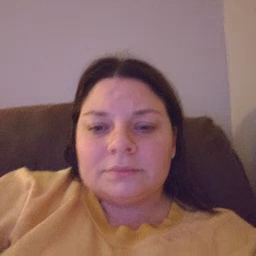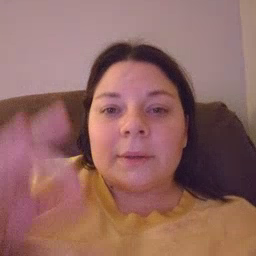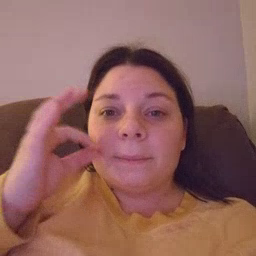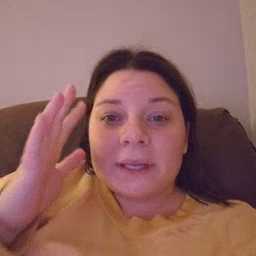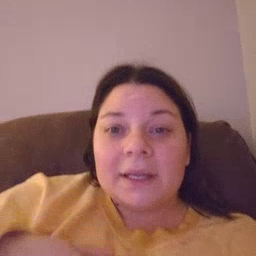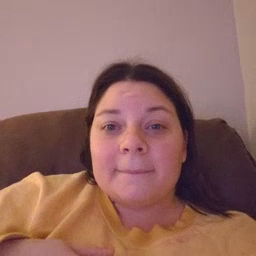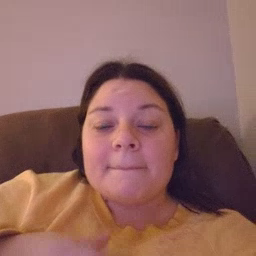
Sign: bee